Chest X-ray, AP view. Patient: 56 years old, sex F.
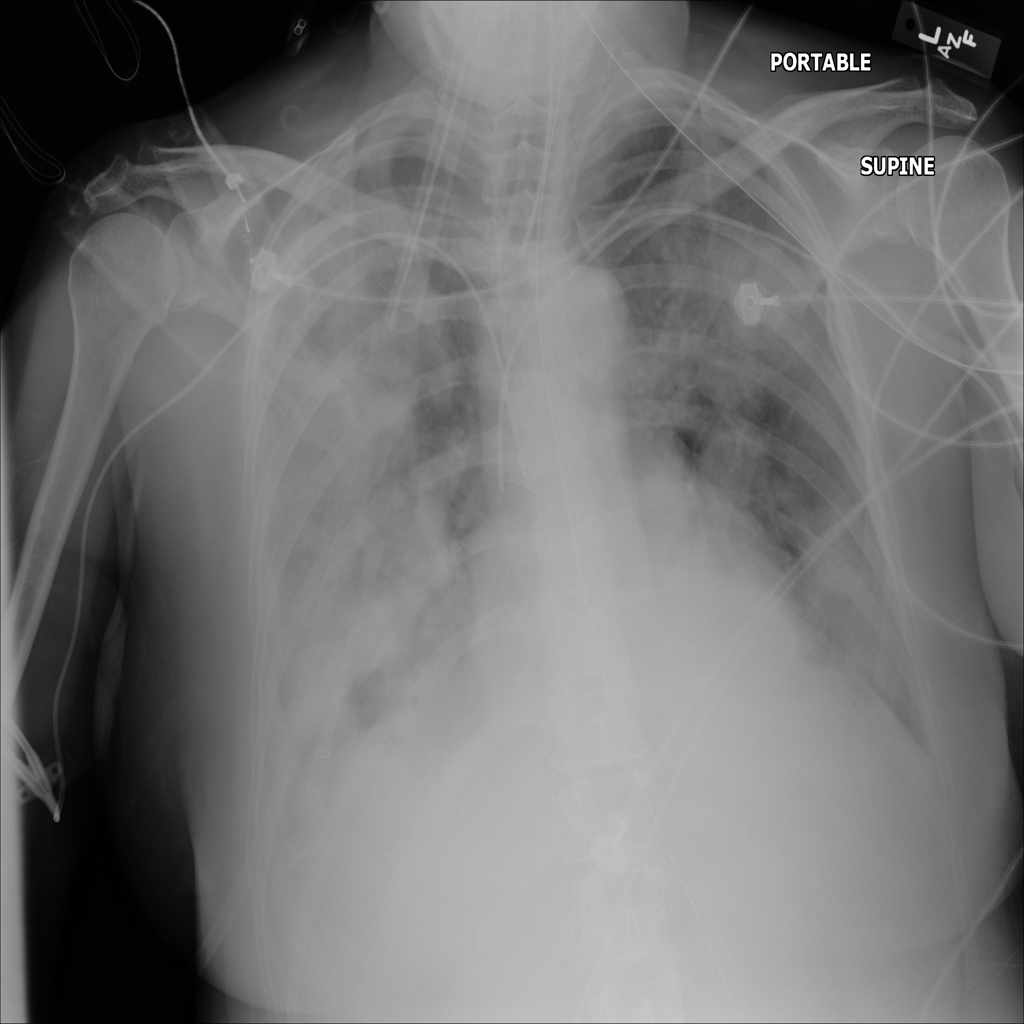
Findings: Infiltration, Mass